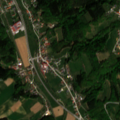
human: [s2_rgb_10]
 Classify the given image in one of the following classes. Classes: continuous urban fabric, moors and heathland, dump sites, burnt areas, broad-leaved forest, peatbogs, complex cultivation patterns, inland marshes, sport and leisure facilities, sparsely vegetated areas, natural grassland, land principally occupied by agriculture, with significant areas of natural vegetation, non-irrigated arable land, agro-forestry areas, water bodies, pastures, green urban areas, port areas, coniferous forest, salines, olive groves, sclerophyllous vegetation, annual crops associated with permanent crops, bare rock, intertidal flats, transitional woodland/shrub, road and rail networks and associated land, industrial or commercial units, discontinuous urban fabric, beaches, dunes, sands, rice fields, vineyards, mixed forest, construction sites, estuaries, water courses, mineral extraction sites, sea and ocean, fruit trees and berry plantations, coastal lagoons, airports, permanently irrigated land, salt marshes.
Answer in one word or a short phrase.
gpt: discontinuous urban fabric, non-irrigated arable land, pastures, complex cultivation patterns, broad-leaved forest, mixed forest